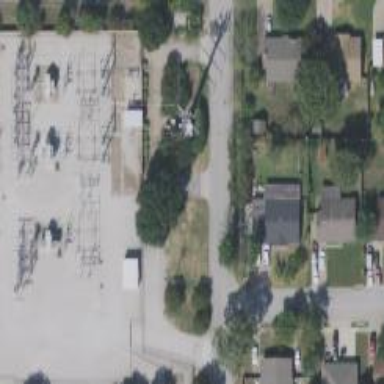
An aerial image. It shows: Outdoor substation at the transmission level.